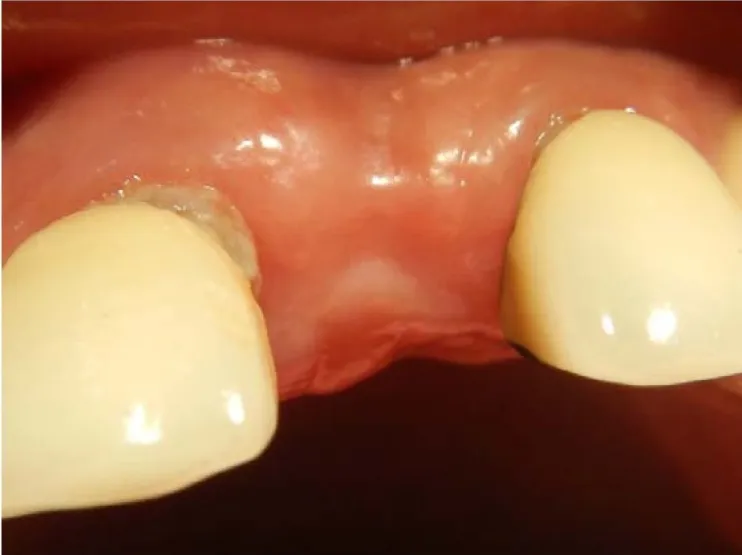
Buccal contour concavity after 3 months period of implant placement.
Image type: radiology (ct)